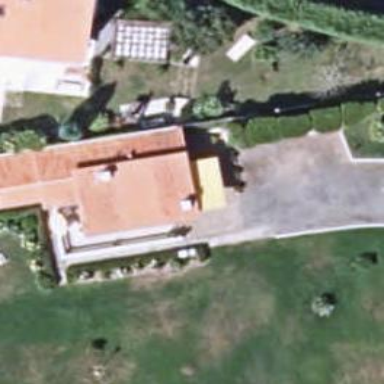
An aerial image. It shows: Simple and straightforward house.